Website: crate-barrel
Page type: newsletter-management
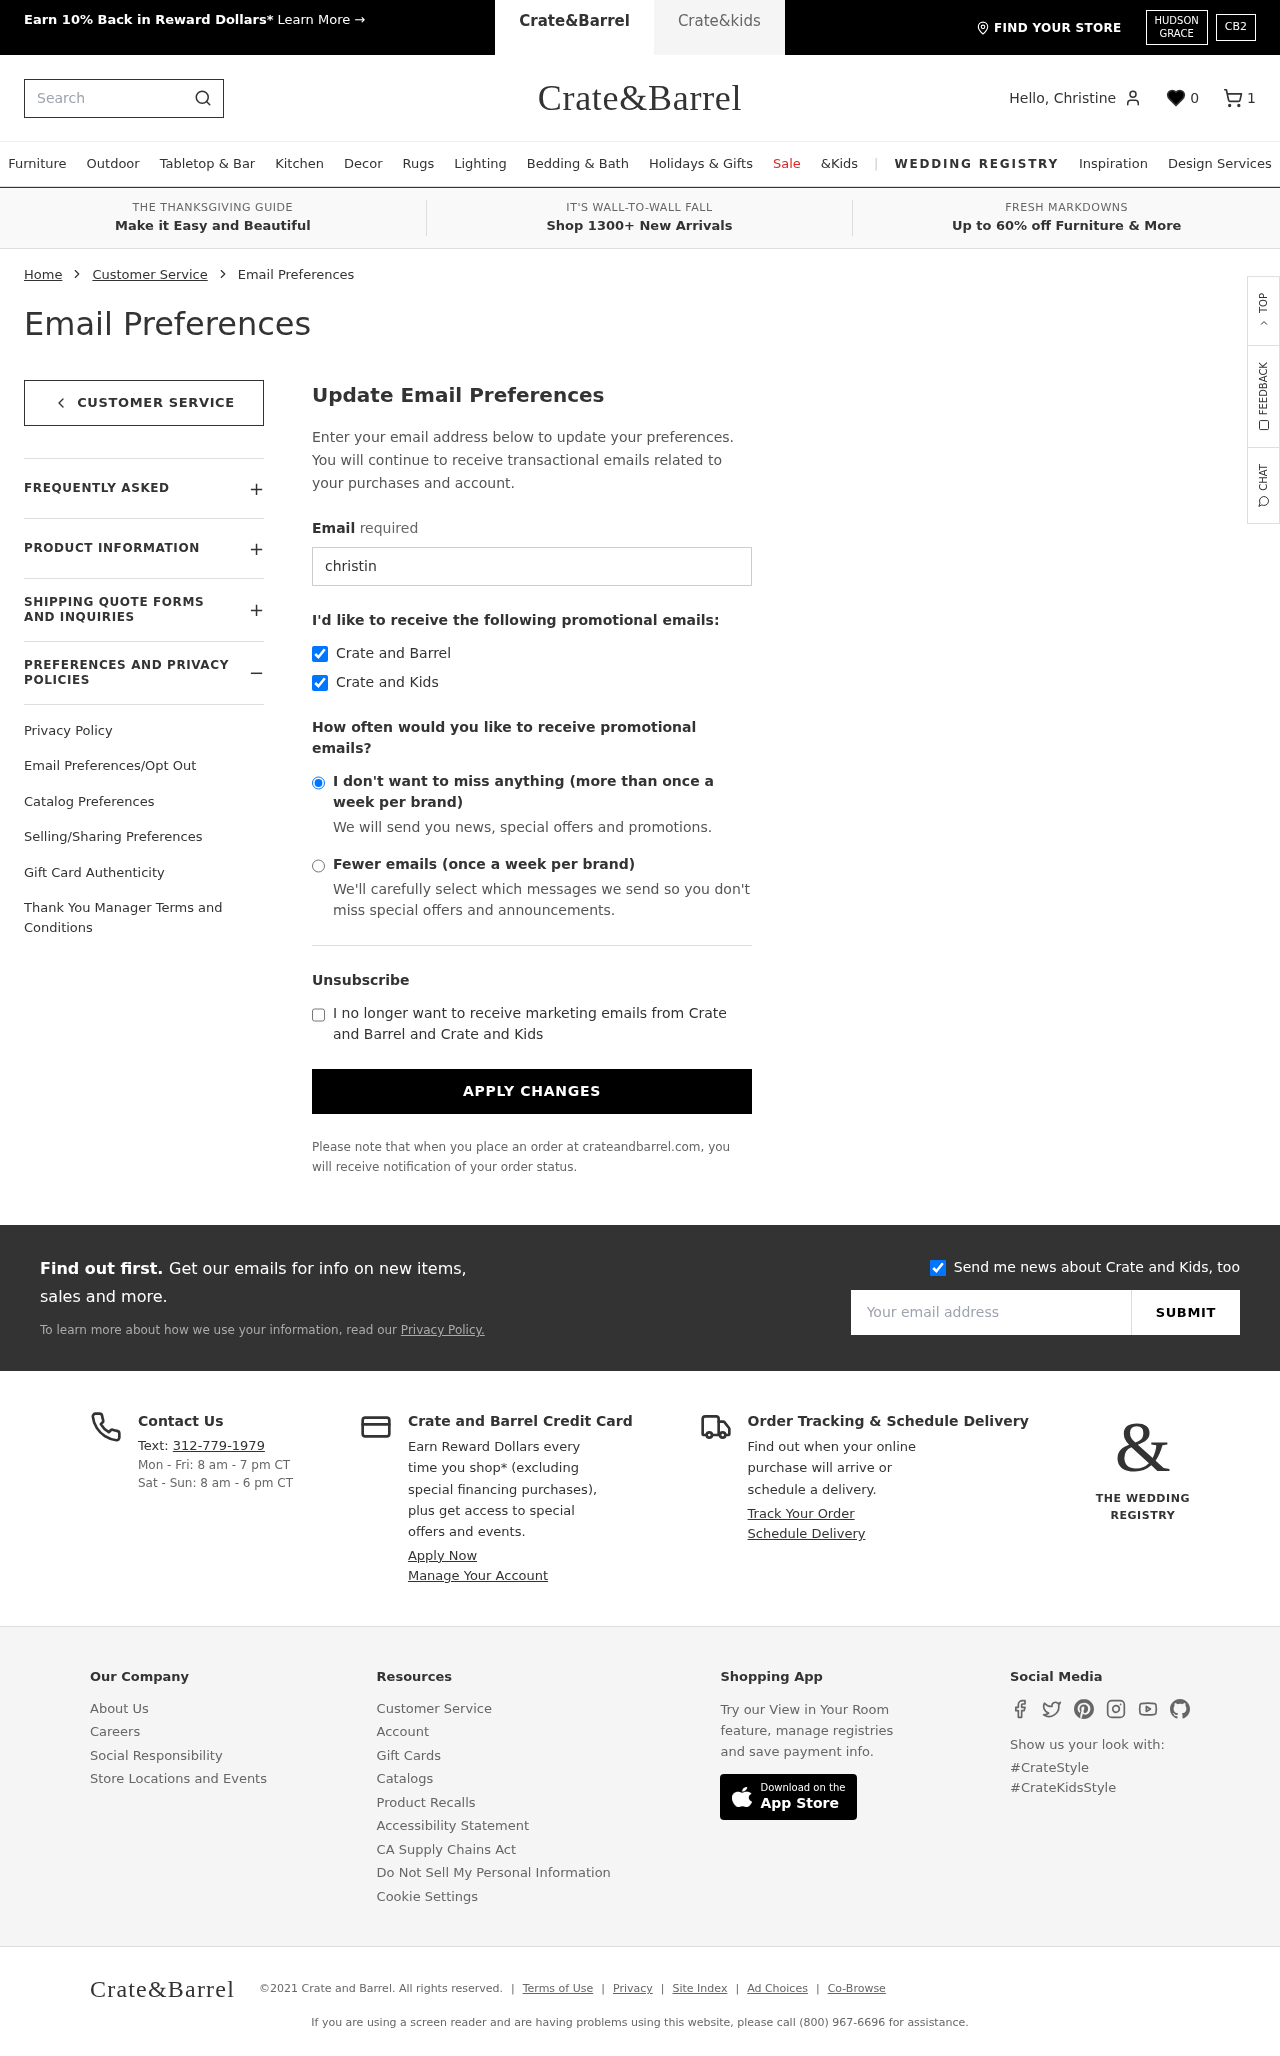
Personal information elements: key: PII_EMAIL
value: christine.wolfe@hotmail.com
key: PII_FIRSTNAME
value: Christine
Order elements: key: ORDER_NUM_ITEMS
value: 1
Search elements: key: HEADER_SEARCH
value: Search
Other elements: key: FAVORITES_COUNT
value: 0